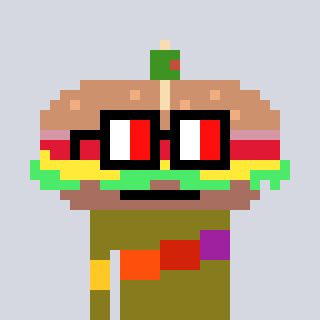
a pixel art character with square glasses with black frames and red eyes, a sandwich-shaped head and a gunk-colored body on a cool background